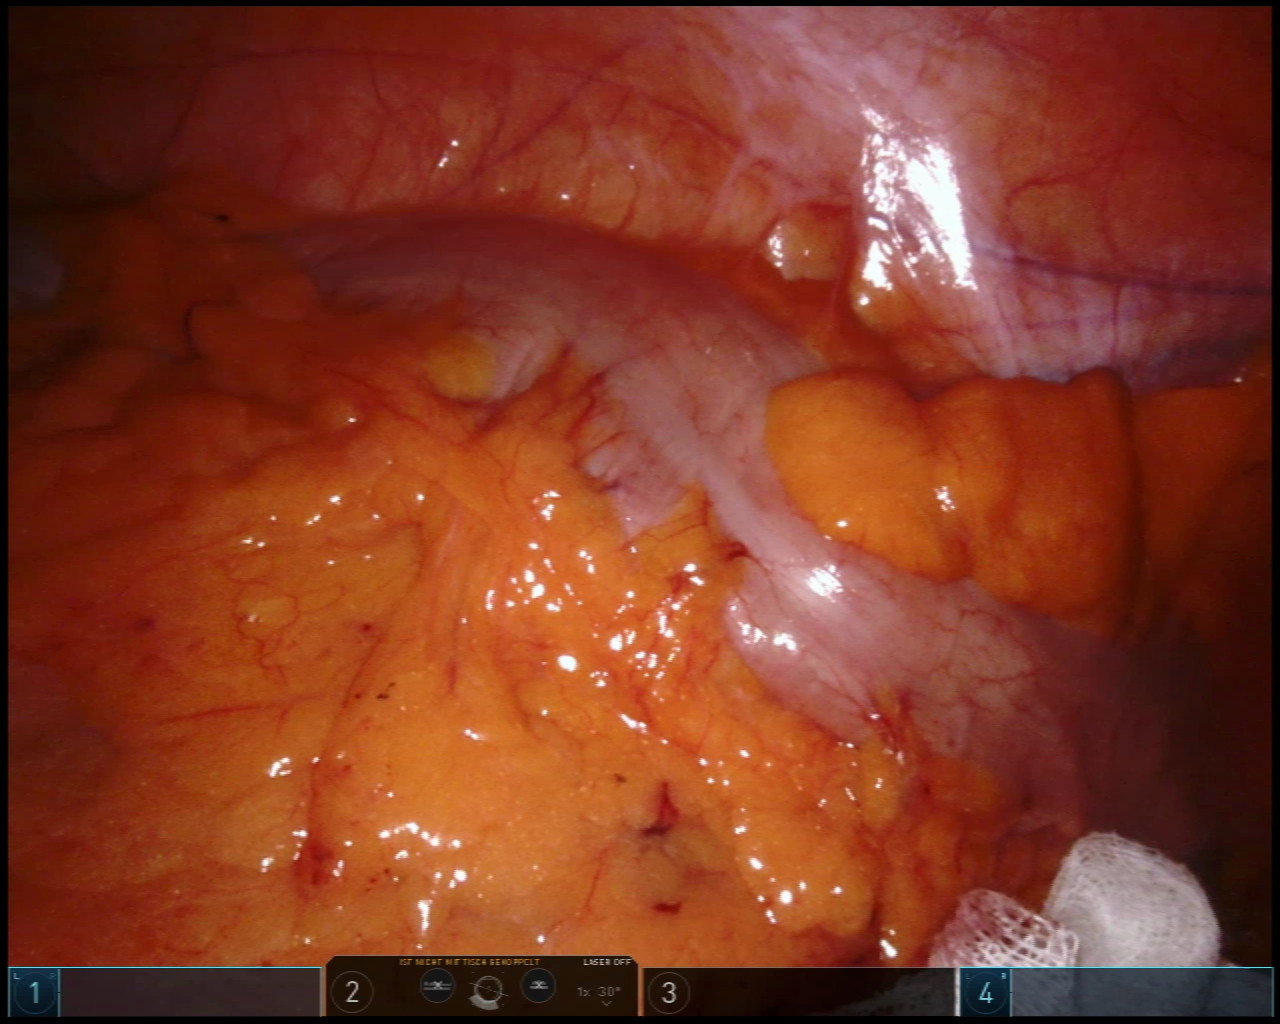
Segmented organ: colon
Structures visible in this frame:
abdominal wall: yes
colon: yes
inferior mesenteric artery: no
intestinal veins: no
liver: no
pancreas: no
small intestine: no
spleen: no
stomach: no
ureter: no
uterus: no
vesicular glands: no